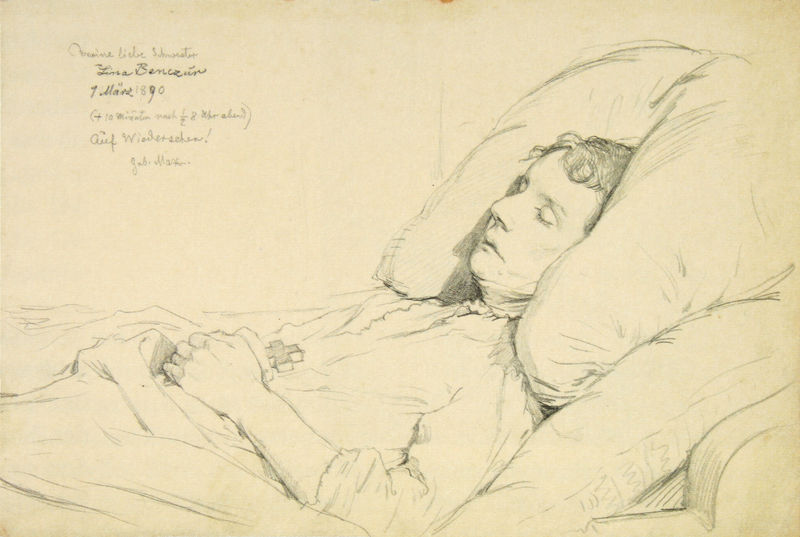
Titel: Lina Benczúr auf dem Totenbett
Künstler: Gabriel von Max
Institution: Privatbesitz, Dr. Gábor Benczúr-Ürmössy
Schlagwörter: hand, mann, schatten, schlaf, weiß, braun, frau, frisur, grau, haar, kleid, licht, mund, nase, schwarz, skizze, zeichnung, hemd, arm, augen, gesicht, leiche, tod, tot, trauer, hände, portrait, porträt, signatur, haare, decke, nachthemd, lippen, locken, schrift, wangen, papier, liegen, schlafen, schlafend, studie, grafik, graphik, signiert, sepia, kissen, bett, bettdecke, deutsch, laken, liegend, matratze, lider, wimpern, kreuz, kohle, schwarzweiss, schraffur, text, strich, tote, beschriftung, bleistift, schwester, frieden, geschlossene augen, bleistiftzeichnung, bettzeug, gestorben, leichnam, sterben, totenbett, brief, erinnerung, handschrift, legende, kopfkissen, graphit, handzeichnung, sterbebett, totenbild, wiedersehen, lid, märz, lisa, max, gabriel von, nachruf, 1890, auf wiedersehen, bkeistifzeichnung, striczeichnng, grußworte, kondolenzworte